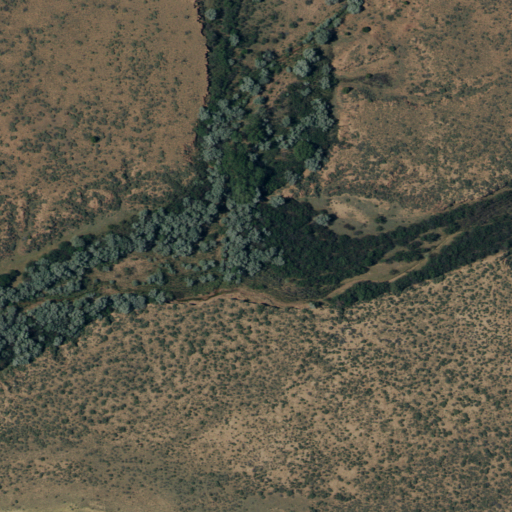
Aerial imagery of valley in New Mexico named San Cristobal Arroyo containing shrub and grassland